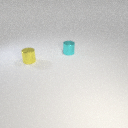
small yellow metal cylinder to the left of small cyan metal cylinder